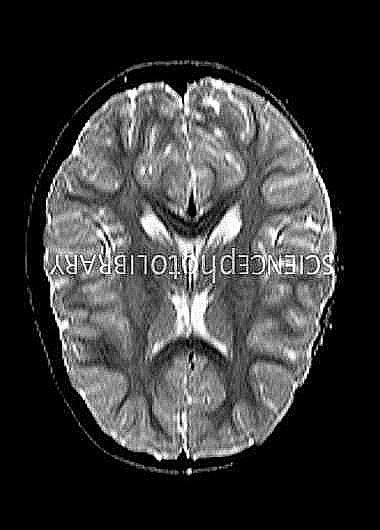
Label: notumor